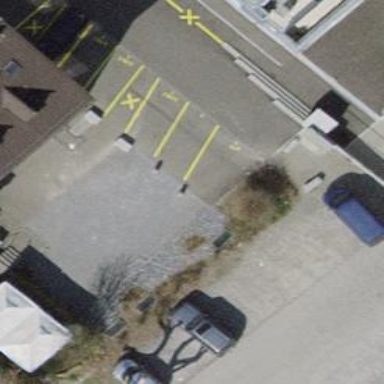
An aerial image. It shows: Bollard.